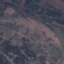
Land use / land cover class: HerbaceousVegetation